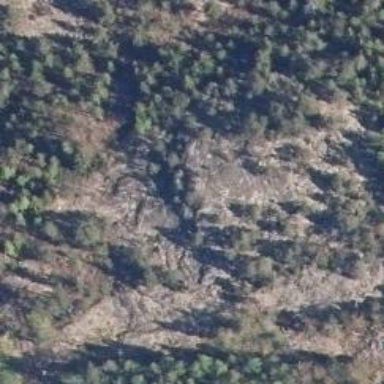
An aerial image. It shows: Natural cliff.